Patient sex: M
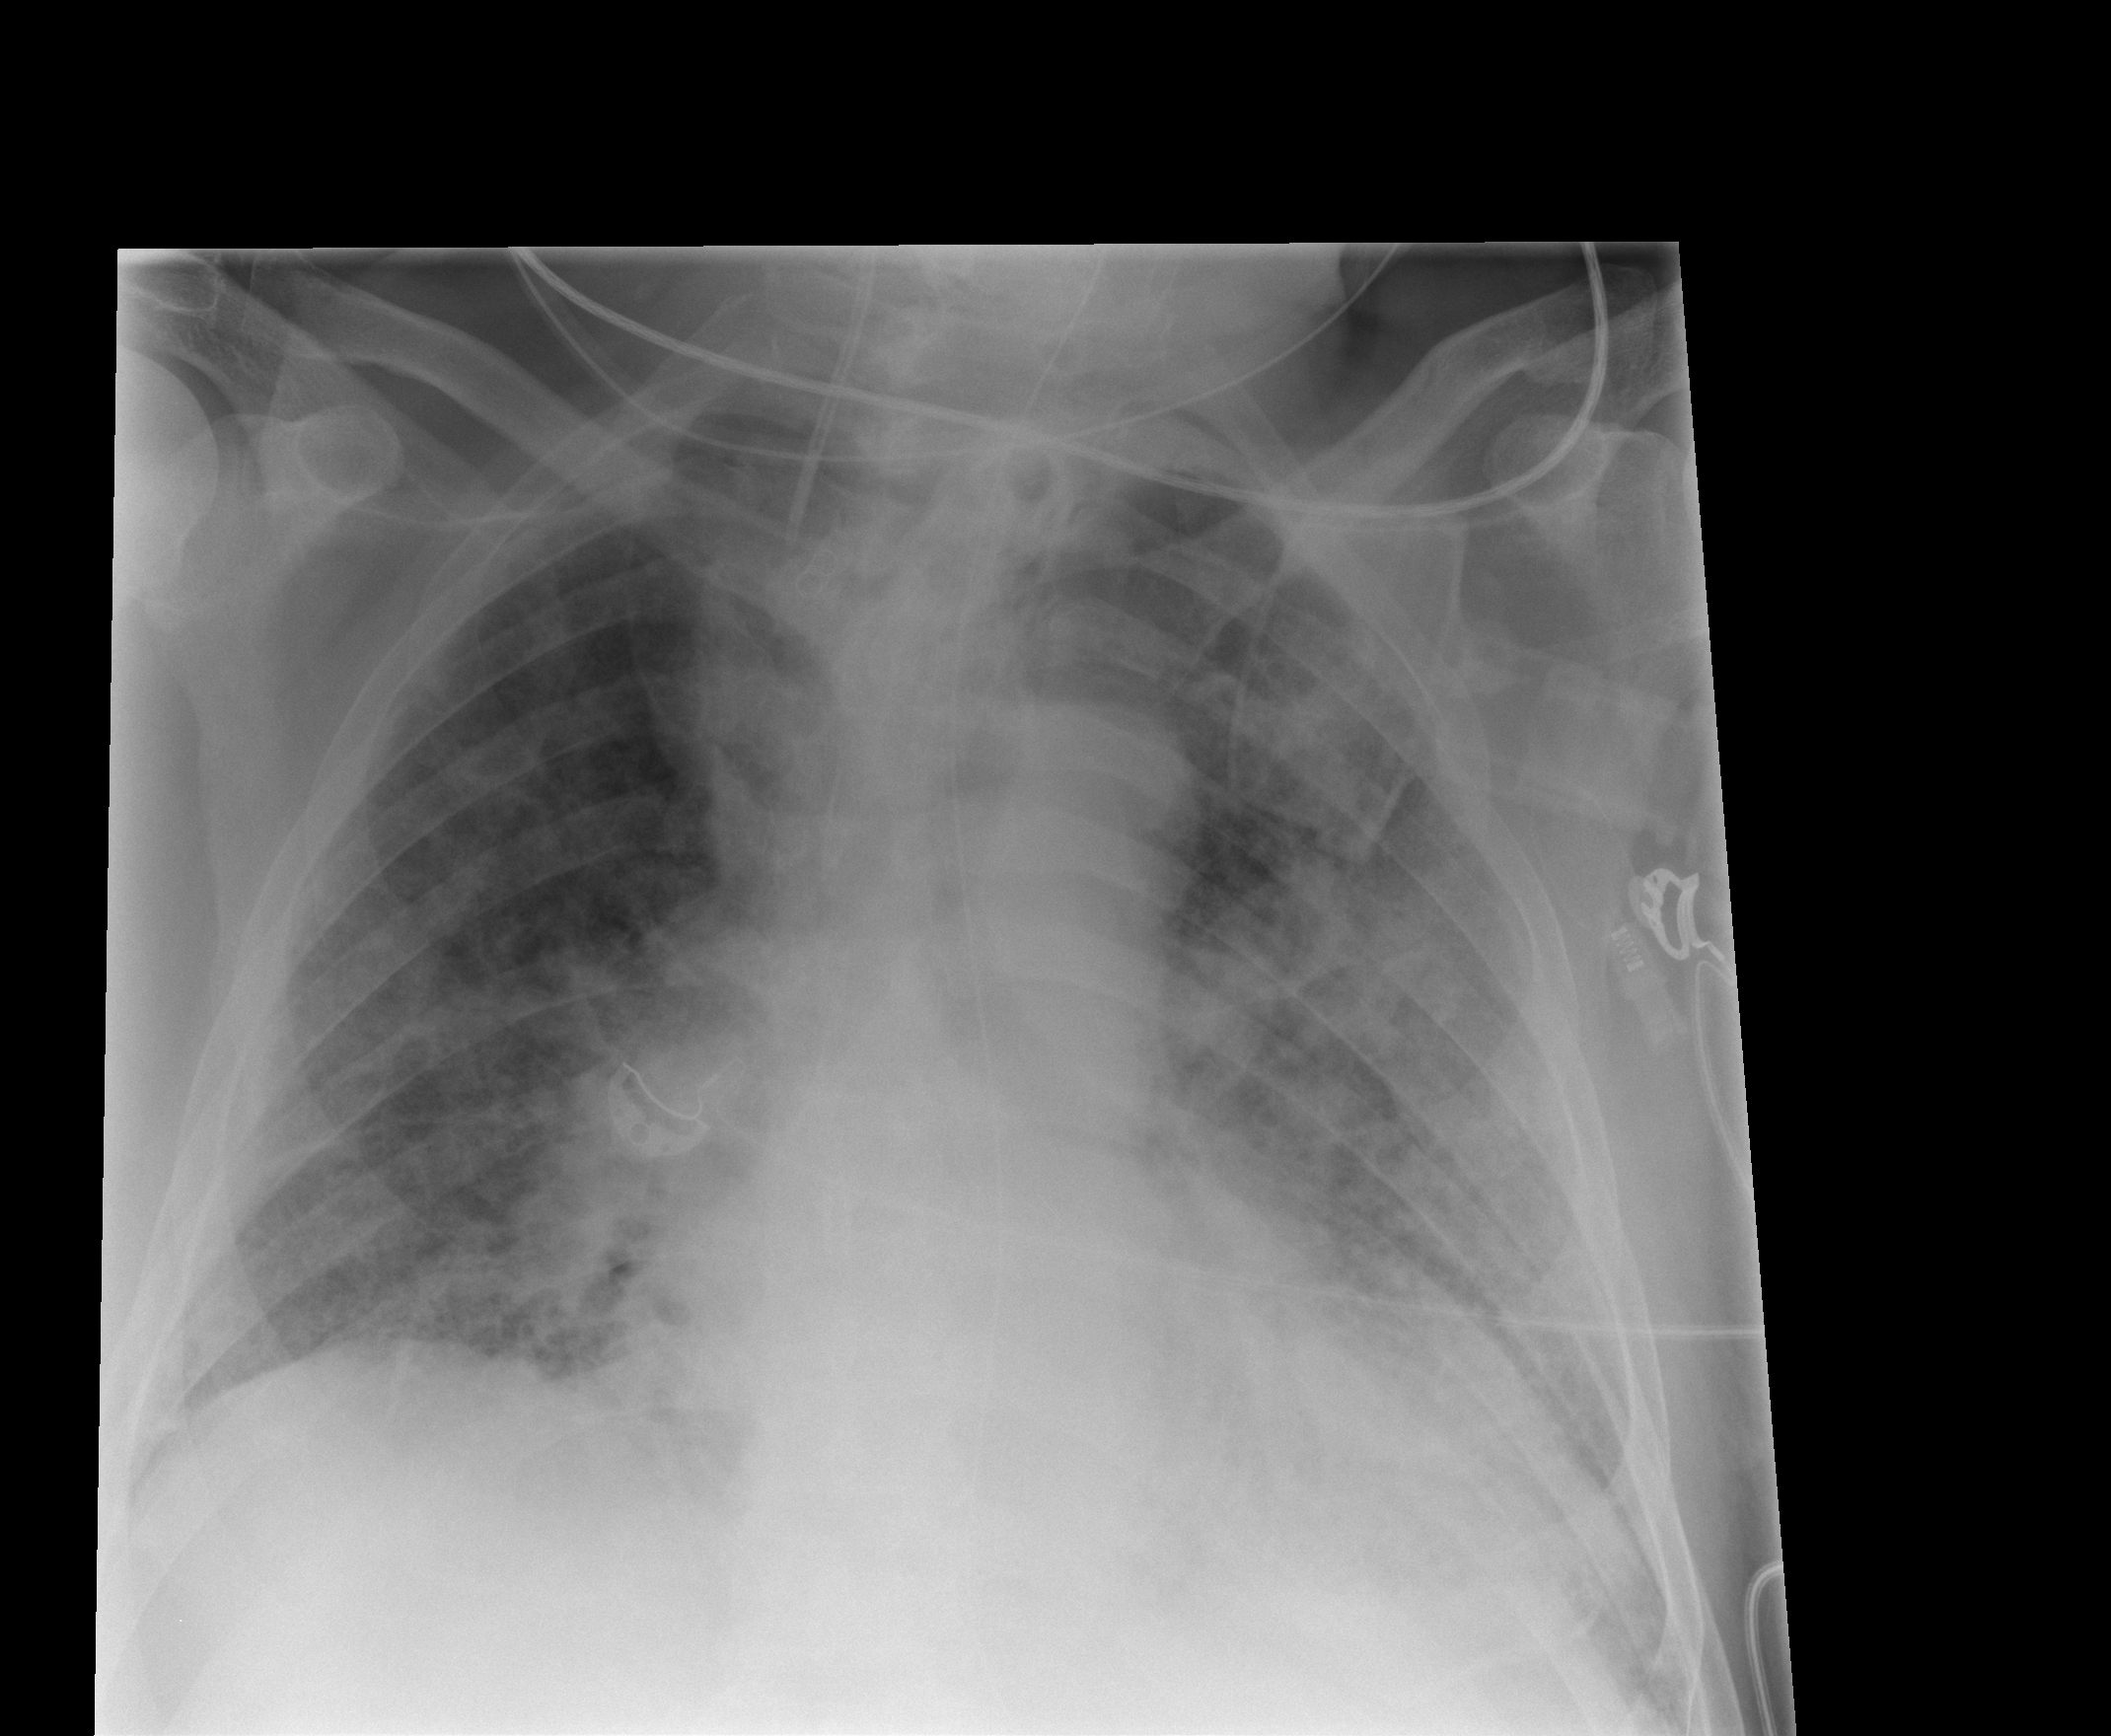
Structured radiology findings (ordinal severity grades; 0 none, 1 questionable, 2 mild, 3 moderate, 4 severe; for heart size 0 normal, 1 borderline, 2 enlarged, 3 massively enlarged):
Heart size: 0
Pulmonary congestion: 3
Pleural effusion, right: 1
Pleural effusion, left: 1
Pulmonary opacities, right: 3
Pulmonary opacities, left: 4
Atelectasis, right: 2
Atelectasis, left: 3